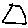
Label: triangle